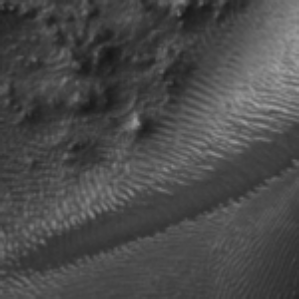
Label: frost